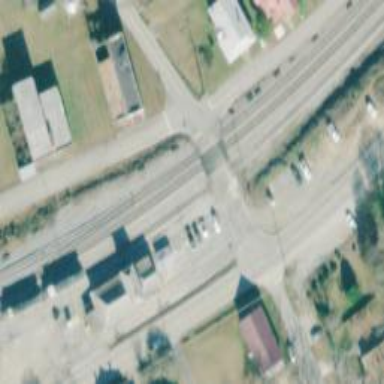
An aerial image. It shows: Railway level crossing.